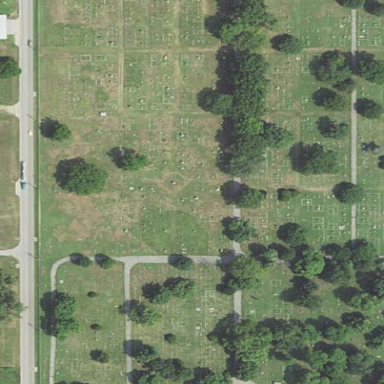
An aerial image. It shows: Cemetery.